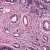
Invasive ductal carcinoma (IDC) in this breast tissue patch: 0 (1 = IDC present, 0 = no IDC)